Question: I am creating an app using Swift,
What I'd like to have is (the left screen would have a side out panel)
I could easily create my TableViewControllers/CollectionViewController and the menu, but I'm struggling at making the screen able to detect users gestures at the same time, and I'm not sure
I added a picture here describing what I'd like to accomplish:

I know that's a lot of questions !
Any ideas please ?
Thank you very much and have a good day,
J.
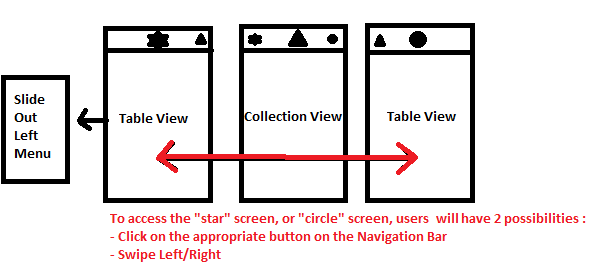
Answer: You need to add 2 "swipe gesture recogniser"s to your middle screen(your second screen in your attached image) , and set one for identifying left swipe and another for right swipe. Create action methods for both in your view controller and add code accessing left screen and right screen in respective methods.
note - you need to drag "swipe gesture recogniser" to top bar of your view controller scene to add it.